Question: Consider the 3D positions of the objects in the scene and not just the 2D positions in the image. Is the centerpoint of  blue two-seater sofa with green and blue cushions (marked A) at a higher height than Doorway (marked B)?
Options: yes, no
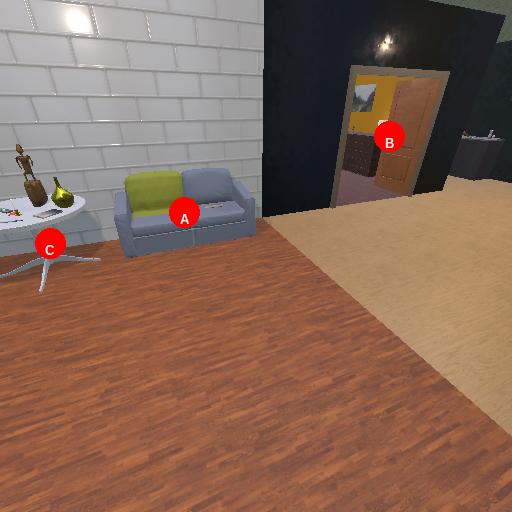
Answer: yes